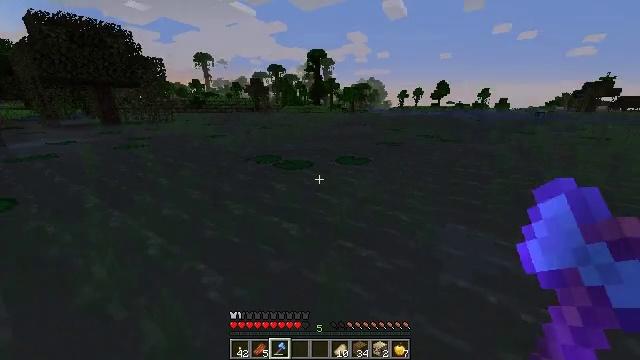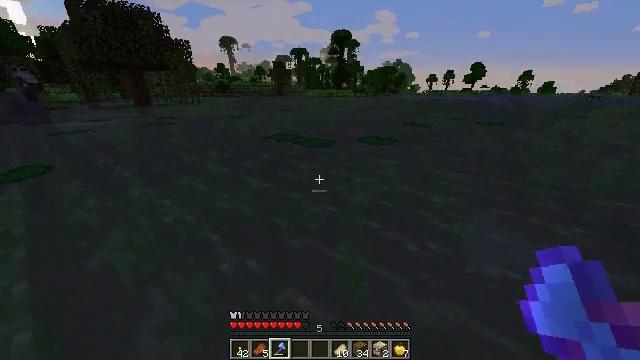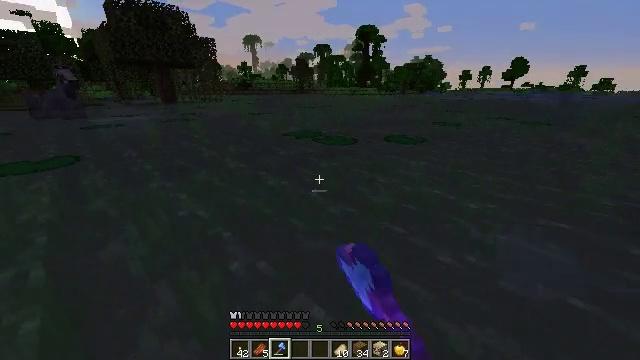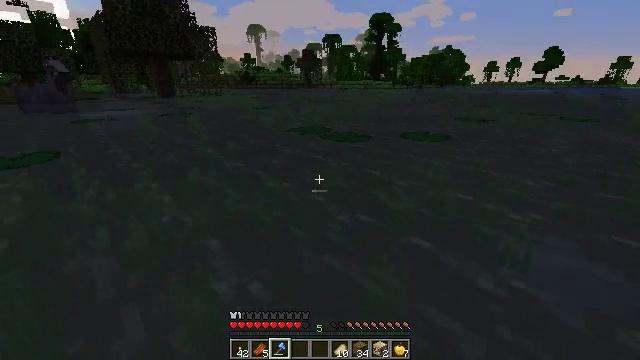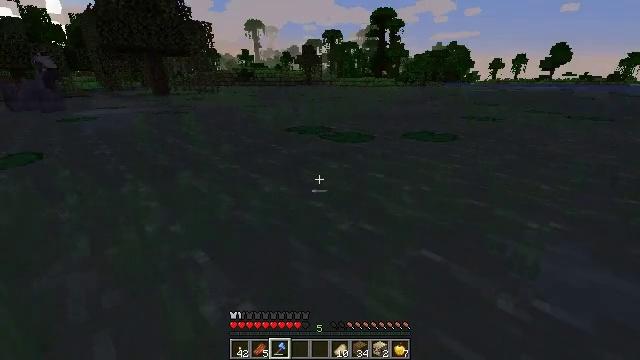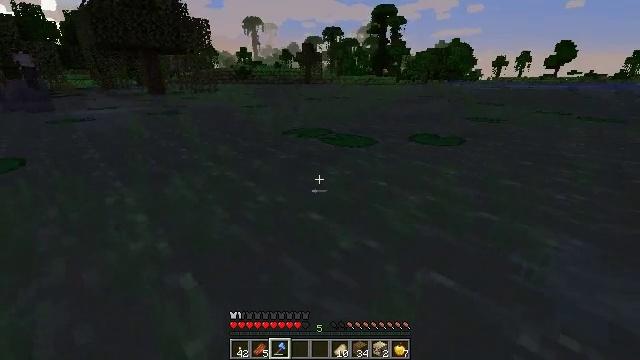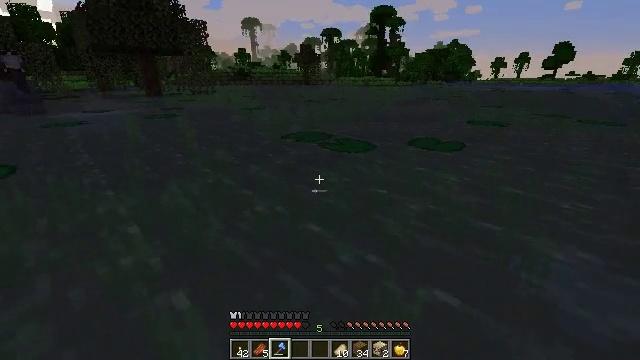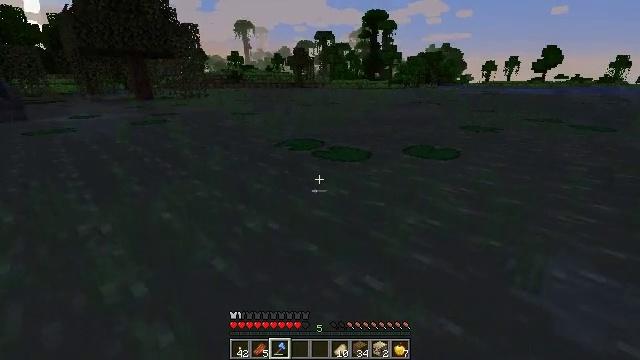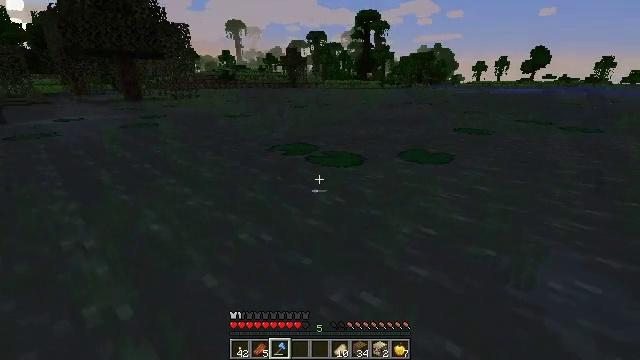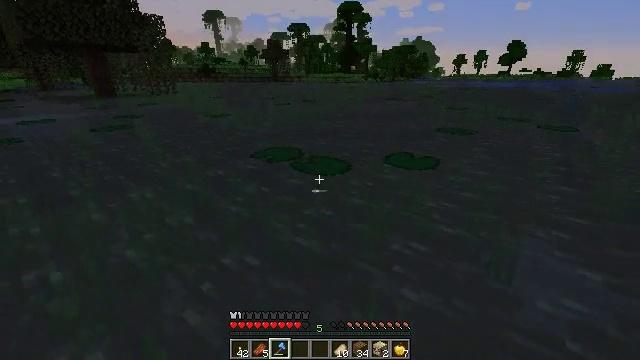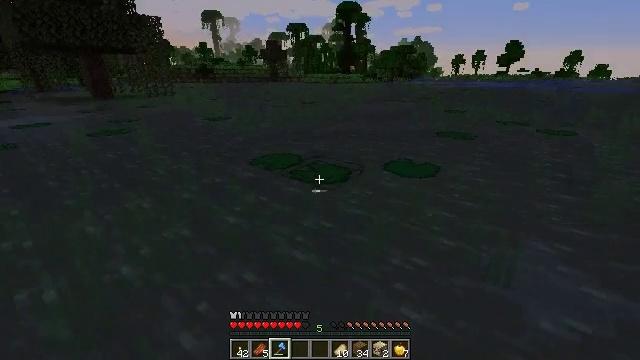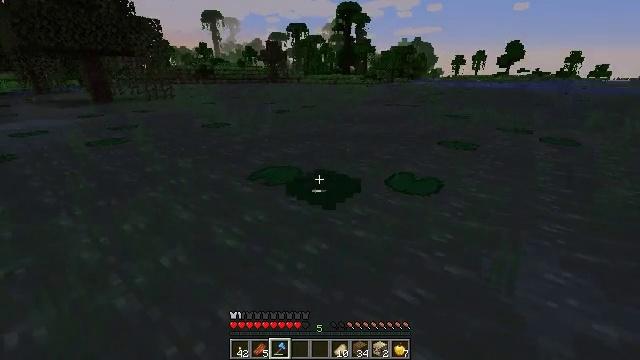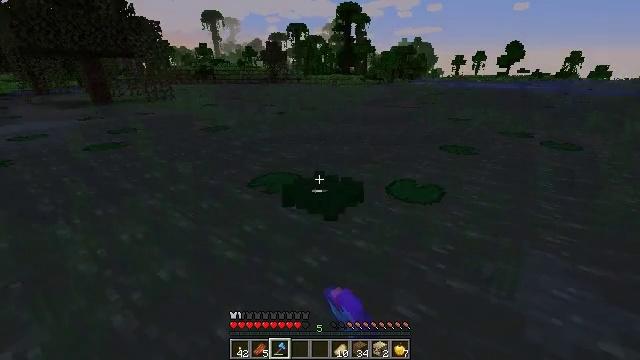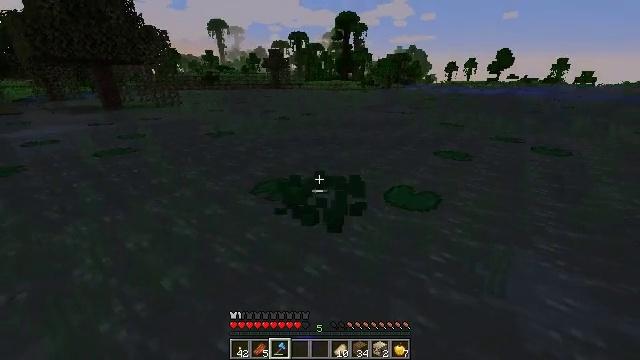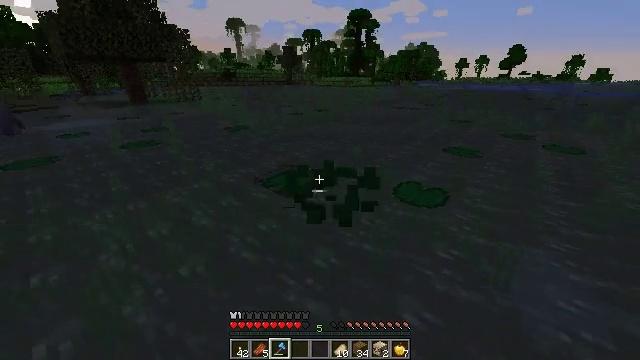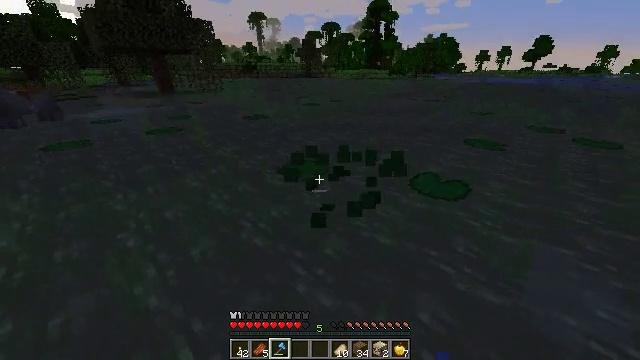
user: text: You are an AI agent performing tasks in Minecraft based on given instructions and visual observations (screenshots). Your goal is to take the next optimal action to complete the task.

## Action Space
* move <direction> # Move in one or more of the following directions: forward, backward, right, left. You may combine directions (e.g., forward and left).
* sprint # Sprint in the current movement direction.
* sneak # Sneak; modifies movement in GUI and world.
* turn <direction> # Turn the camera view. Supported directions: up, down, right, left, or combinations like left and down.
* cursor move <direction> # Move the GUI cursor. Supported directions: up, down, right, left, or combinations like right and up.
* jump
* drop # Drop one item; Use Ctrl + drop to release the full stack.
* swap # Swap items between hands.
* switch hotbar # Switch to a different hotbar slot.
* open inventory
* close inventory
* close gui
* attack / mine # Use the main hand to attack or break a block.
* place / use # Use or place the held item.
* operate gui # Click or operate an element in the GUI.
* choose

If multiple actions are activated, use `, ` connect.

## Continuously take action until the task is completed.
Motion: motion action
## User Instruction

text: Gather lily pads while exploring.
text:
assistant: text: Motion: move forward, sprint, turn left and down, attack / mine, jump
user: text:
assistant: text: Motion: move forward, sprint, turn left, attack / mine, jump
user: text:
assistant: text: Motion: move forward, sprint, turn left, attack / mine, jump
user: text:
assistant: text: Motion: move forward, sprint, attack / mine, jump
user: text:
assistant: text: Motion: move forward, sprint, attack / mine, jump
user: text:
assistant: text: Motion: move forward, sprint, attack / mine, jump
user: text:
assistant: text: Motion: move forward, sprint, turn right, attack / mine, jump
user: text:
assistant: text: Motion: move forward, sprint, turn right, jump
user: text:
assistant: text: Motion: move forward, sprint, turn right and down, jump
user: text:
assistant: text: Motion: move forward, sprint, jump
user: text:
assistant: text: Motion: move forward, sprint, attack / mine, jump
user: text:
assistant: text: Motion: move forward, sprint, attack / mine, jump
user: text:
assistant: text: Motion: move forward, sprint, attack / mine, jump
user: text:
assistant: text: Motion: move forward, sprint, turn left and down, jump
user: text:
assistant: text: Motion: move forward, sprint, turn left and down, attack / mine, jump
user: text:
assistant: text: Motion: move forward, sprint, turn left, attack / mine, jump
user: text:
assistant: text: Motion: move forward, sprint, attack / mine, jump
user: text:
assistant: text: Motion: move forward, sprint, attack / mine, jump
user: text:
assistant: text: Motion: move forward, sprint, attack / mine, jump
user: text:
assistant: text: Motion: move forward, sprint, attack / mine, jump
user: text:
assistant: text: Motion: move forward and move left, sprint, turn right, attack / mine, jump
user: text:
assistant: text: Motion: move forward and move left, sprint, turn right, attack / mine, jump
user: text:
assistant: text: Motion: move forward and move left, sprint, turn right, attack / mine, jump
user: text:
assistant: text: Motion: move forward and move left, sprint, turn right, attack / mine, jump
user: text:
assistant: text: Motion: move forward and move left, sprint, turn right, jump
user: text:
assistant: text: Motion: move forward and move left, sprint, jump
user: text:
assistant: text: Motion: move forward, sprint, jump
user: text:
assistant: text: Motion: move forward, sprint, attack / mine, jump
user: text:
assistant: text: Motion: move forward, sprint, turn down, attack / mine, jump
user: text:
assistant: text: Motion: move forward, sprint, turn down, attack / mine, jump